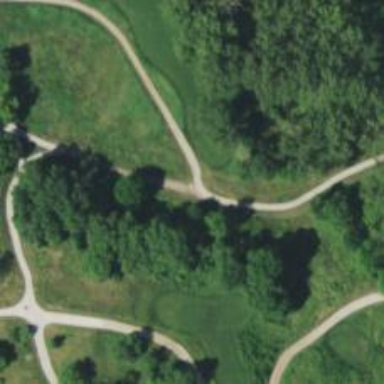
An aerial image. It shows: Pathway for golfing.